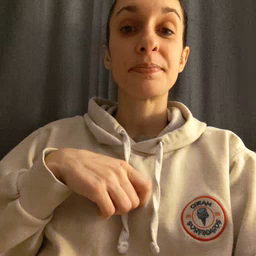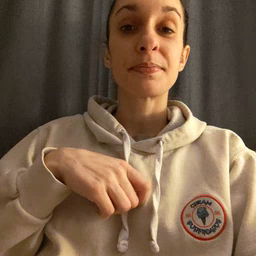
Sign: give